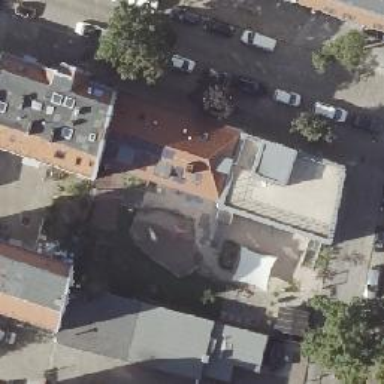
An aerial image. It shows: Kindergarten.